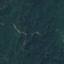
Label: Forest